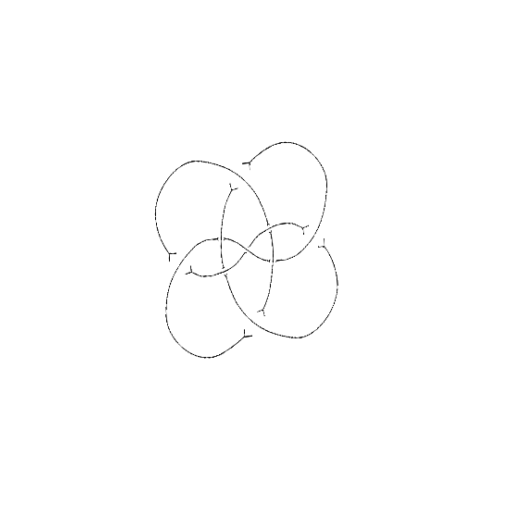
Crossing number: 9